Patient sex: M
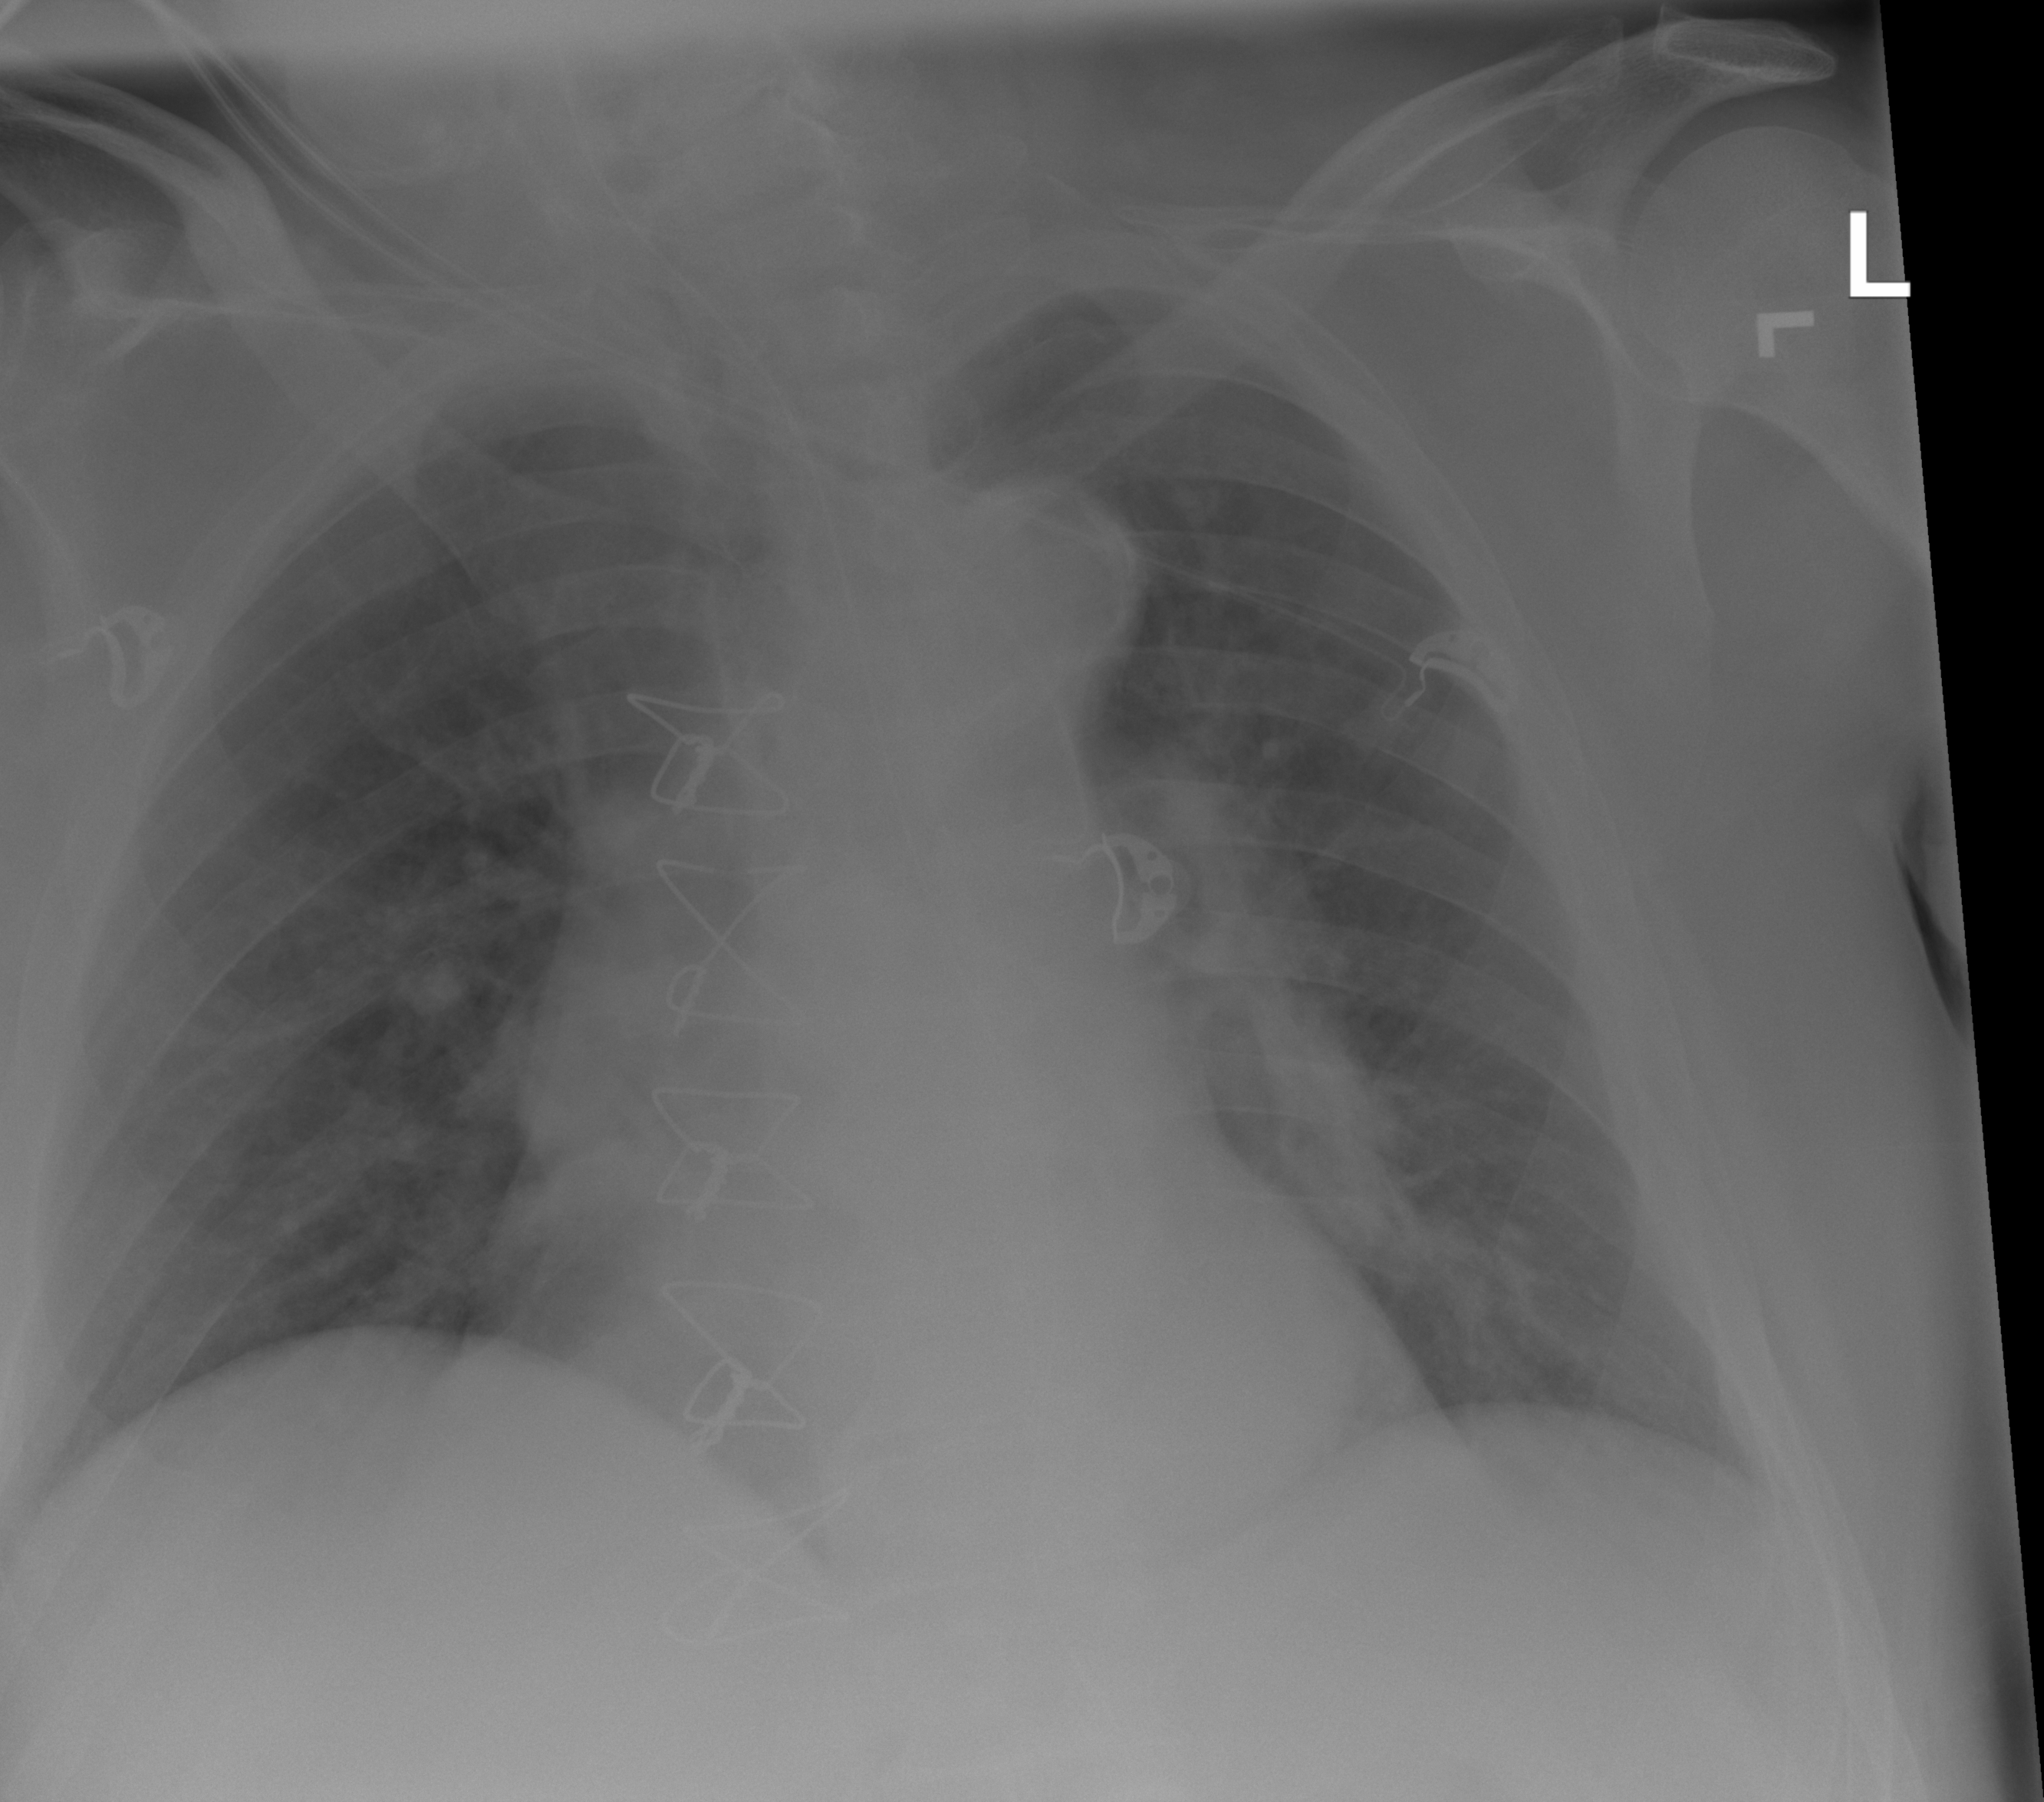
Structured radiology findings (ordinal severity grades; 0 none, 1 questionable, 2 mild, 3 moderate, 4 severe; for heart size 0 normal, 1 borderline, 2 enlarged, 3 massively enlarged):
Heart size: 0
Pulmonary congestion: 0
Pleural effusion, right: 0
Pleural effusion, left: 0
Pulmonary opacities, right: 1
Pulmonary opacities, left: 1
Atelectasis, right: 0
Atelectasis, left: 0